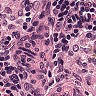
Metastatic tissue present: no